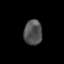
Tissue: lung
Cell type: Epithelial cells
Senescence score: 0.199
Nuclear area (px): 447
Mean DAPI intensity: 81.094